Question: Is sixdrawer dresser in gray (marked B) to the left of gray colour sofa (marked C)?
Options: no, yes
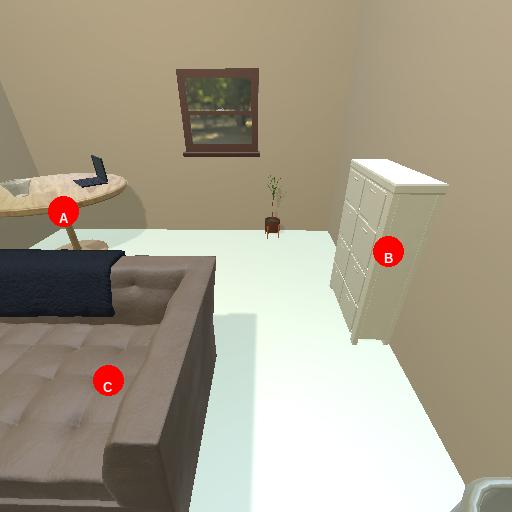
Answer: no